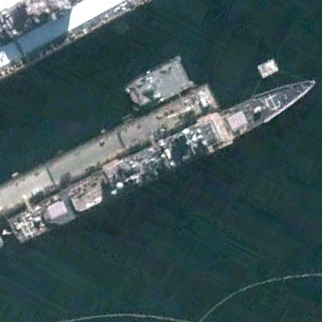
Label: cruiser